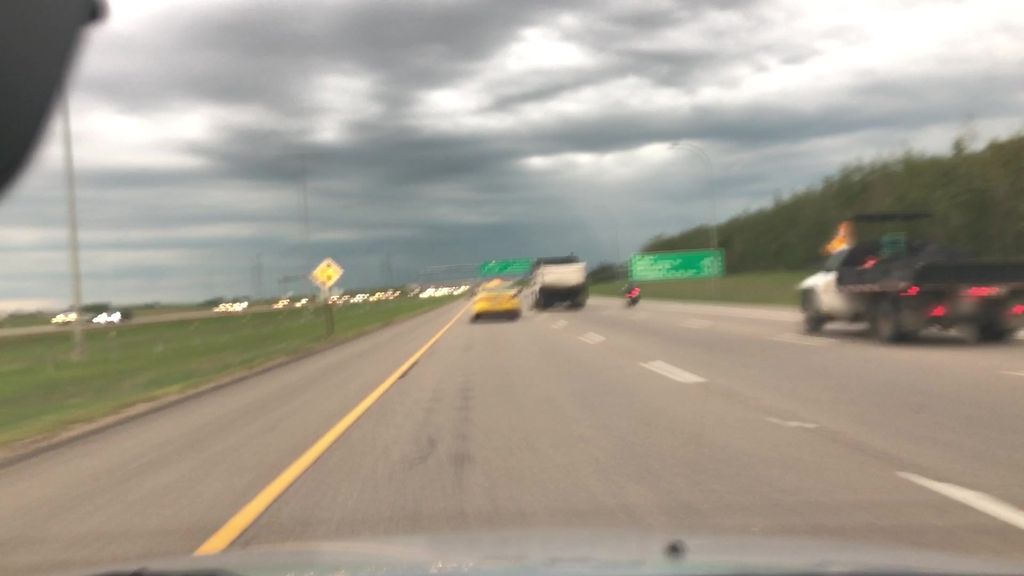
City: edmonton